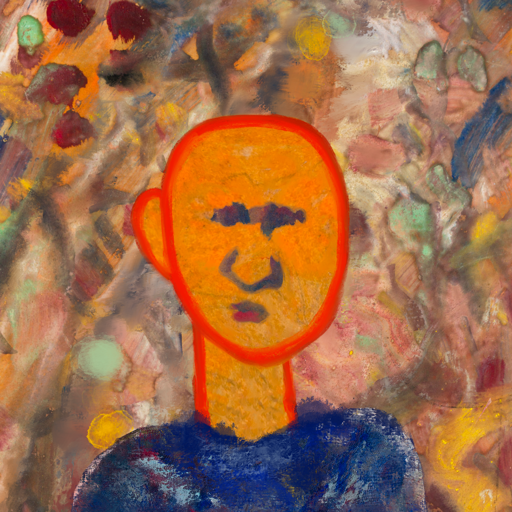
Background: Mother_And_Son_Mother, Head And Neck Front: Sisters, Face Front: In_The_Sun, Bust: Irani, Hair Front: Blank, Head Accessory: Blank, Second Necklace: Blank, Necklace: Blank, Baby: Blank